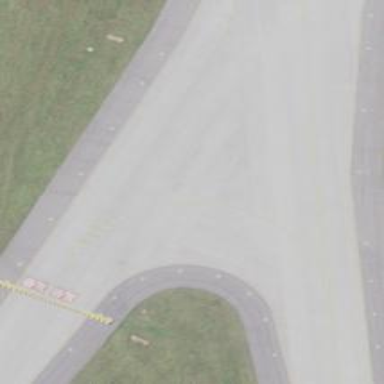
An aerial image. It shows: Image of taxiway at airport.